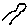
Label: bird